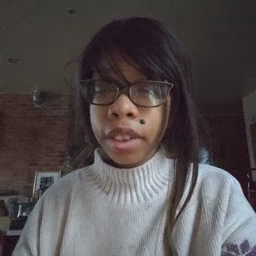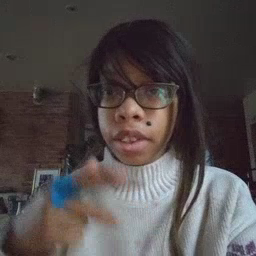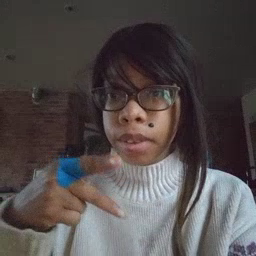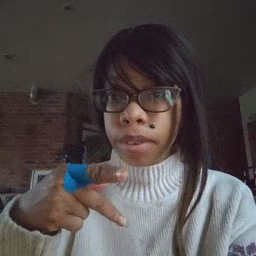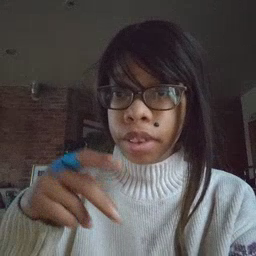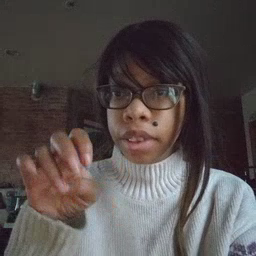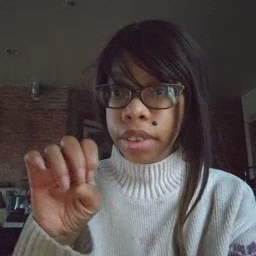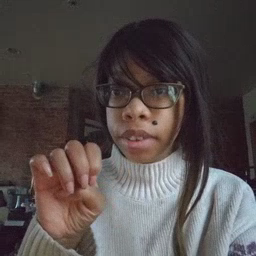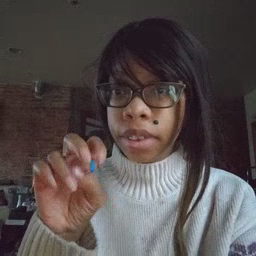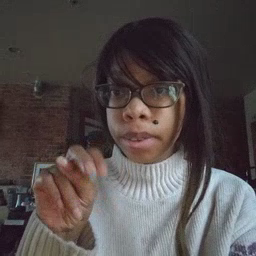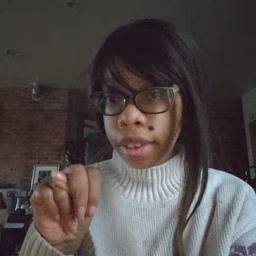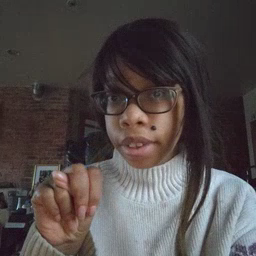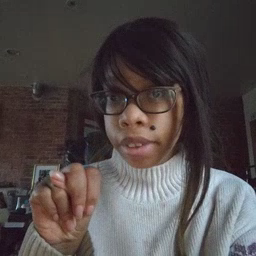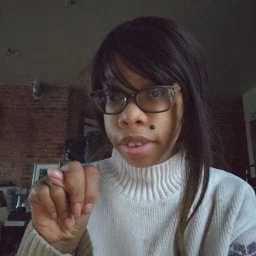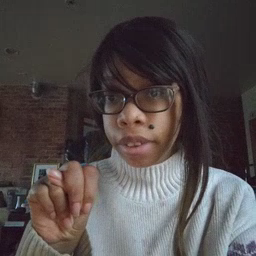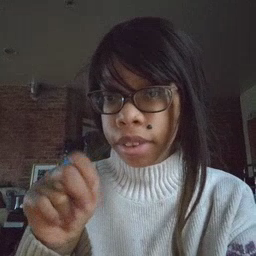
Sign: pen